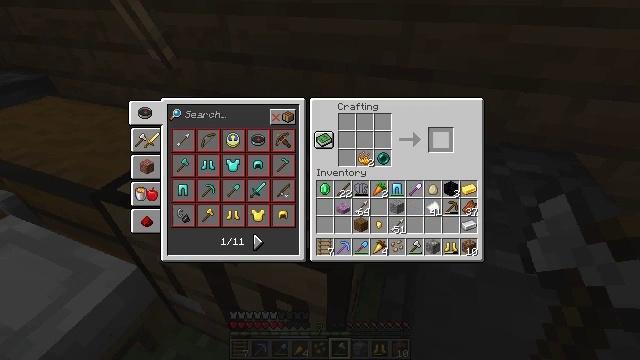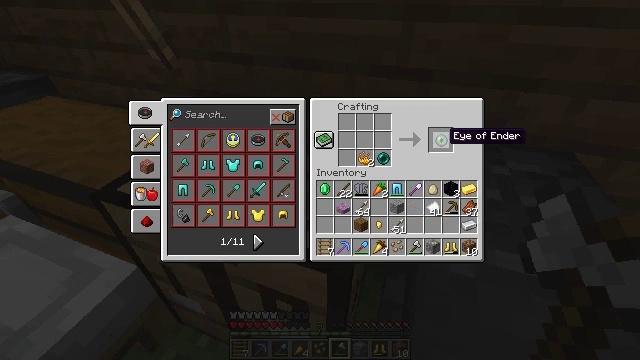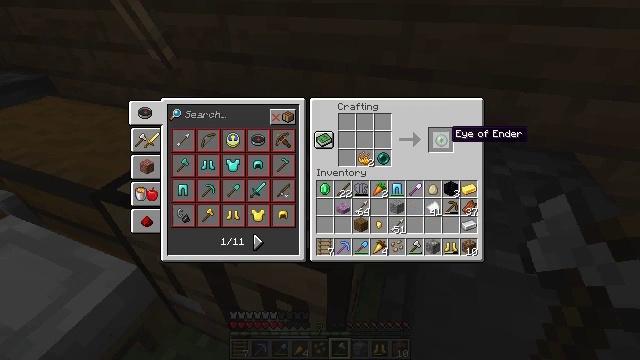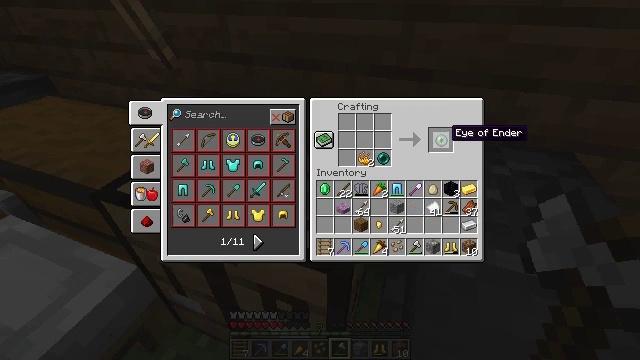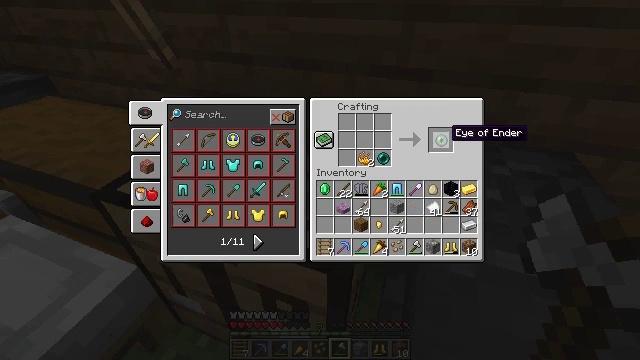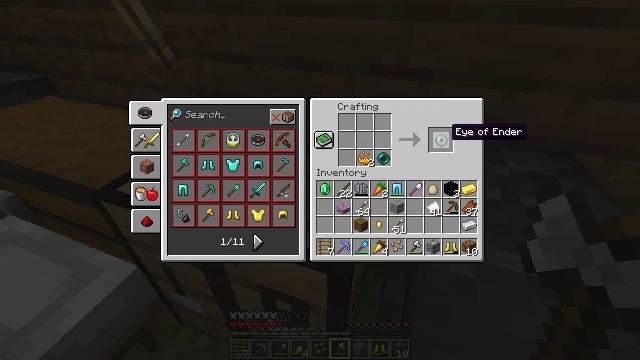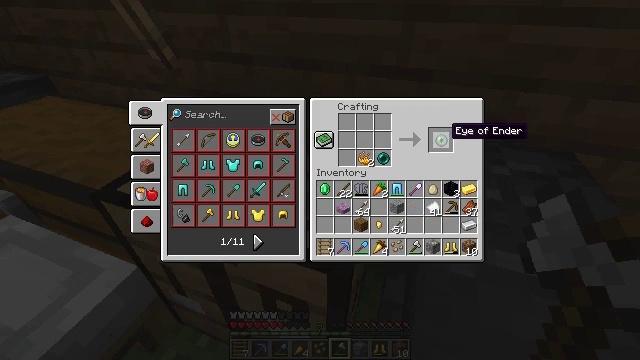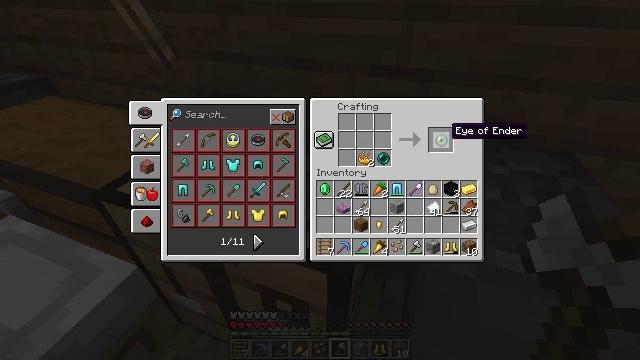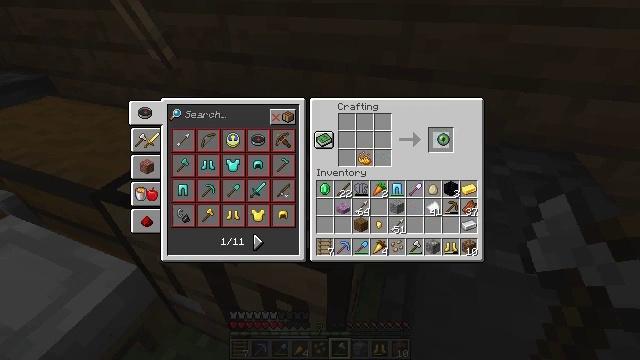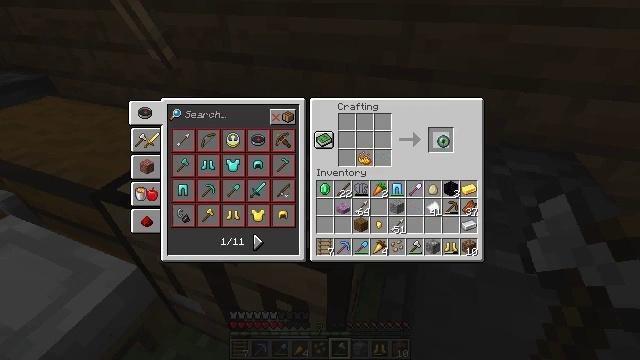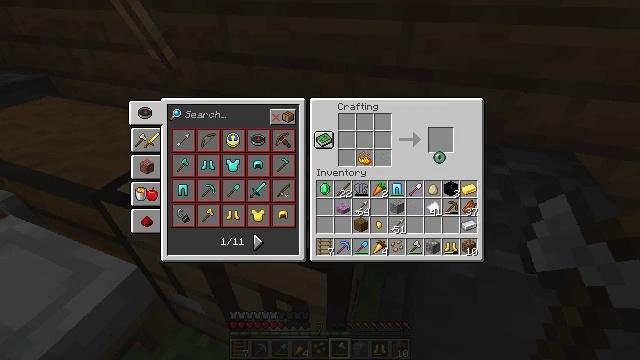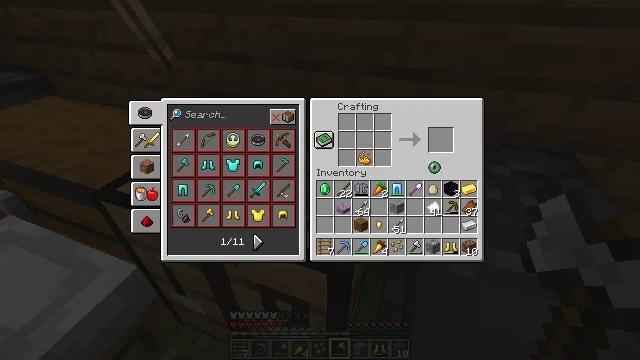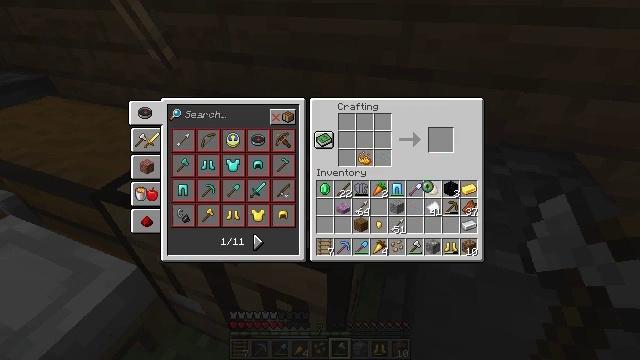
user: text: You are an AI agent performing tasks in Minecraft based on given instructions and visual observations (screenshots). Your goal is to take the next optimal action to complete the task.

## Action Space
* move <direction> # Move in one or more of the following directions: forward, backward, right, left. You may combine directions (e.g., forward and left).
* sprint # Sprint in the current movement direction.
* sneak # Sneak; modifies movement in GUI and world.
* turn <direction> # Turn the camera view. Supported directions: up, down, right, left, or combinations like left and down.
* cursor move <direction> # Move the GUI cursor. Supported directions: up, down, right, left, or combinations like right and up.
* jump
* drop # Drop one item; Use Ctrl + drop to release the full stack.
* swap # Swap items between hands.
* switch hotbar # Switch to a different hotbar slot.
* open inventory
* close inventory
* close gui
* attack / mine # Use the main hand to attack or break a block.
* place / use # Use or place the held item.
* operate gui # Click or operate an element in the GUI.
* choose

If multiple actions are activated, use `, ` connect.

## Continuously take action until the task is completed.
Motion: motion action
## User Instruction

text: Use an ender pearl and blaze powder to craft an ender eye.
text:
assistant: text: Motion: no_op
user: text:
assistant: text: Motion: no_op
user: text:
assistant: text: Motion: no_op
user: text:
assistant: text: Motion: no_op
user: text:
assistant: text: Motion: no_op
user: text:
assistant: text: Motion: no_op
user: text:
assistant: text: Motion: no_op
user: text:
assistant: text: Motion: operate gui
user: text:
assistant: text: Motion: operate gui
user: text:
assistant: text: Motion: cursor move down
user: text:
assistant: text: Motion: cursor move down
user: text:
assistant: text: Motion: cursor move left and down
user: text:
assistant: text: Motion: no_op